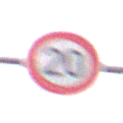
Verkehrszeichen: Geschwindigkeit20
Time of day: MorningAfternoon
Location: Outdoor (Nature)
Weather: Overcast
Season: NotSpecified
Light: Natural